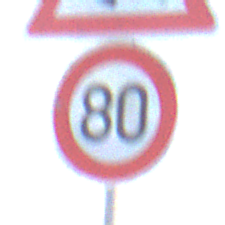
Verkehrszeichen: Geschwindigkeit80
Zusatzzeichen oben: AmphibienwanderungLinks
Umgebung: Outdoor, Nature
Tageszeit: SunriseSunset
Wetter: PartlyCloudy
Licht: Natural
Jahreszeit: NotSpecified
Kontrast: LowContrast